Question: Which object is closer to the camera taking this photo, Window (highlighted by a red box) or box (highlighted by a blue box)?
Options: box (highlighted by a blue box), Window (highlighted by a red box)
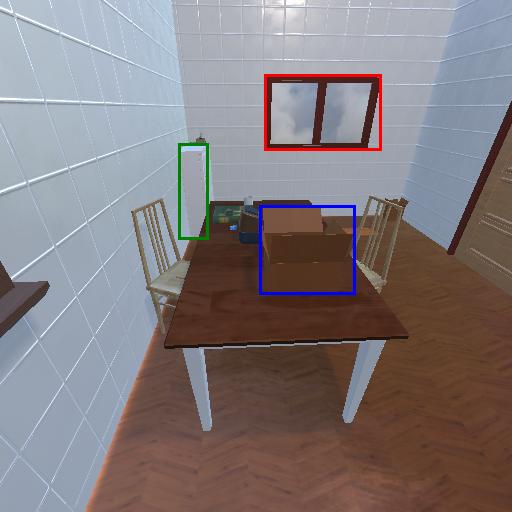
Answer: box (highlighted by a blue box)